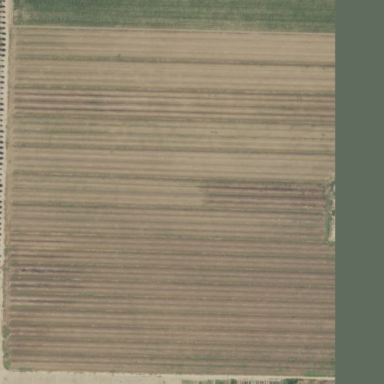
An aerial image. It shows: Crop field in farm area.